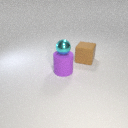
large brown rubber cube to the right of large purple rubber cylinder